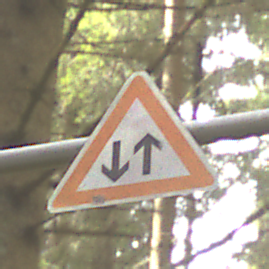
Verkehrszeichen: Gegenverkehr
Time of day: MorningAfternoon
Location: Outdoor (Nature)
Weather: Overcast
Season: Winter
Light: Natural